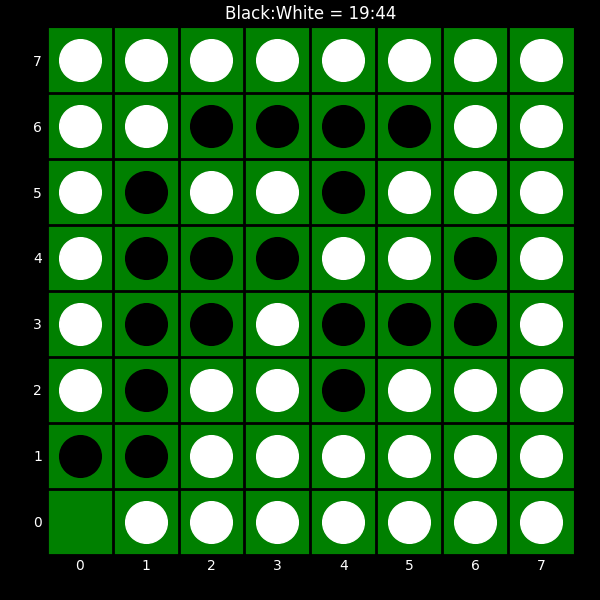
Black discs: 19
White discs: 44